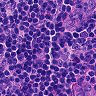
Metastatic tissue present: no